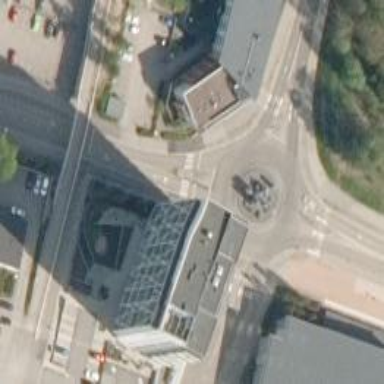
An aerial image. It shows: Secondary road leading to roundabout.